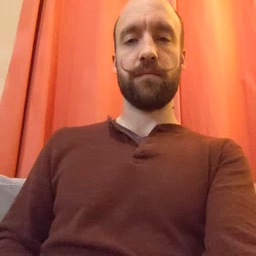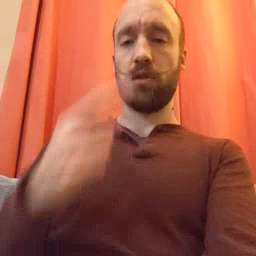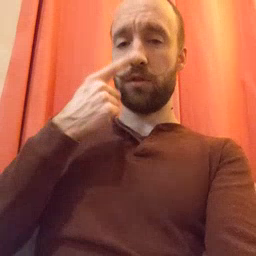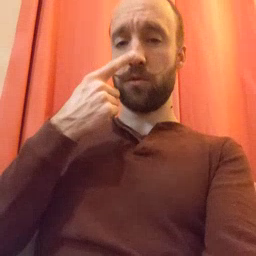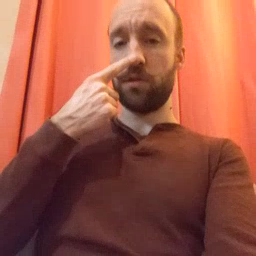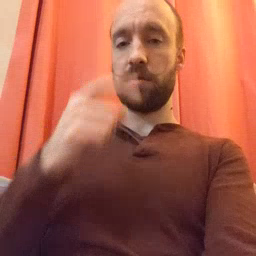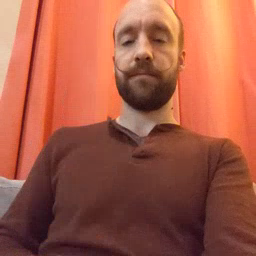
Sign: nose